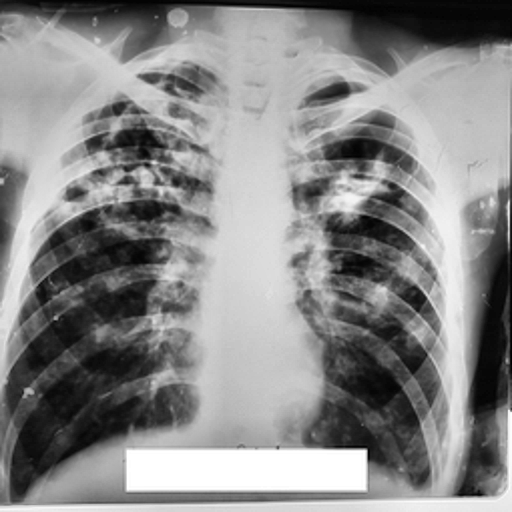
Finding: TUBERCULOSIS